Question: In Mail, when I add an image and try to send it, it quickly asks me which size I want to send the images as. See screenshot:

I want to do something similar in an app where I will be uploading an image and want to enable the user to resize the image before it is uploaded. What is the best way to estimate the file size as Apple does here?
It seems that it would take too long to actually create each of the resized images only to check them for sizes. Is there a better way?
I did find <URL>
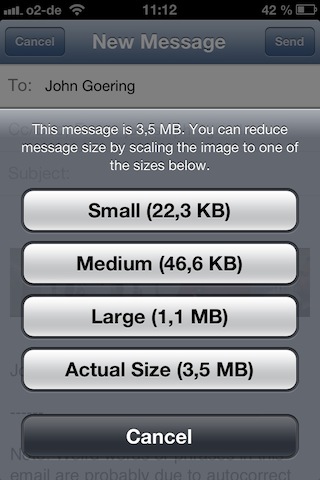
Answer: The single biggest factor in determining the final compressed image size is not image size or JPEG compression quality, but image complexity (lit. entropy). If you know that you're always going to be dealing with highly-detailed photos (as opposed to solid color fields or gradients), that somewhat reduces the variance along that dimension, but...
I spent a fair amount of time doing numerical analysis on this problem. I sampled the compressed image size of a detailed, high-resolution image that was scaled down in 10 percentage point increments, at 9 different JPEG quality levels. This produced a 3-dimensional data set describing an implicit function z = (x, y) where x is the scaled image size in pixels (w*h), y is the JPEG compression quality, and z is the size of the resulting image in bytes.
The resulting surface is hard to estimate. Counterintuitively, it has oscillations and multiple inflection points, meaning that a function of degree 2 in both x and y is insufficient to fit it, and increasing the polynomial degrees and creating custom fitting functions didn't yield significantly better results. Not only is it not a linear relation, it isn't even a monotonic relation. It's just complex.
Let's get practical. Notice when Apple prompts you for the image size: when you hit "Send", not when the image first appears in the mail composition view. This gives them as long as it takes to compose your message before they have to have the estimated image sizes ready. So my suspicion is this: . Scaling the image to the different sizes can be parallelized and performed in the background, and even though it takes several seconds on iPhone 4-calibur hardware, all of that work can be hidden from the user. If you're concerned about memory usage, you can write the images to temporary files and render them sequentially instead of in parallel, which will use no more than ~2x the memory of the uncompressed file in memory.
In summary: unless you know a lot about the expected entropy of the images you're compressing, any estimation function will be wildly inaccurate for some class of images. If you can handle that, then it's fairly easy to do a linear or quadratic fit on some sample data and produce a function for estimation purposes. However, if you want to get as close as Apple does, you probably need to do the actual resizing work in the background, since there are simply too many factors to construct a heuristic that gets it right all of the time.